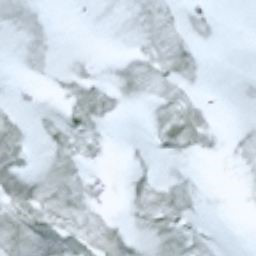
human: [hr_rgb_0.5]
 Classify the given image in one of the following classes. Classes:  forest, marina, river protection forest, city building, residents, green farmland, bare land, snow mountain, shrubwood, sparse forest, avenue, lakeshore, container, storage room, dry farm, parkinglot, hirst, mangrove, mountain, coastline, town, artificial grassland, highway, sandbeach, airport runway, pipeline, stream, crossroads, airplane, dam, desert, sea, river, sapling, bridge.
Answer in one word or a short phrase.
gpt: snow mountain